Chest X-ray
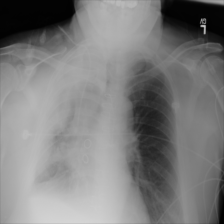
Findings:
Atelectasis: negative
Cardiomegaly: negative
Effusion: negative
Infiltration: negative
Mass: positive
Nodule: negative
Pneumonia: negative
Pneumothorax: negative
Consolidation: negative
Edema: negative
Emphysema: negative
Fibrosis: negative
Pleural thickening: negative
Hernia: negative